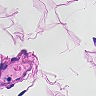
Metastatic tissue present: no